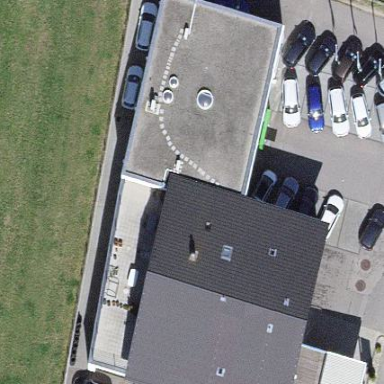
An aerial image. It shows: White building with flat roof.